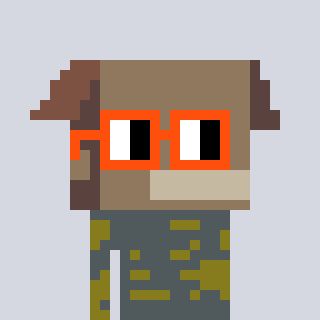
a pixel art character with square orange glasses, a box-shaped head and a gunk-colored body on a cool background